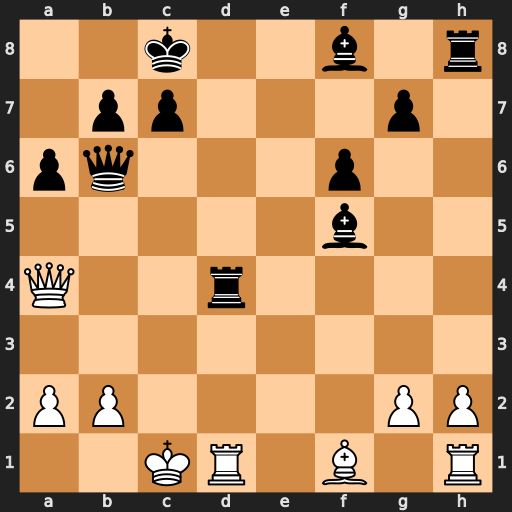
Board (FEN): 2k2b1r/1pp3p1/pq3p2/5b2/Q2r4/8/PP4PP/2KR1B1R
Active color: w
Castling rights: -
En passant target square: -
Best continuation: Qe8+ Rd8 Rxd8#